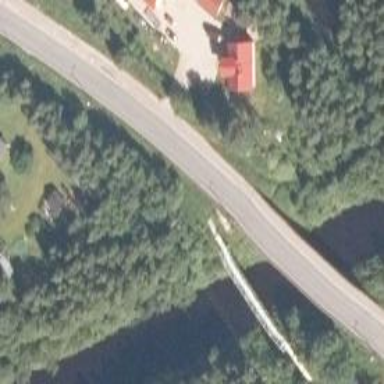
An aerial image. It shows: Bridge over cycleway.